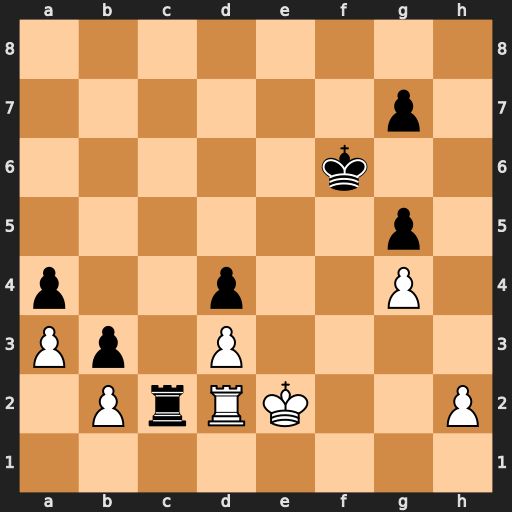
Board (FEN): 8/6p1/5k2/6p1/p2p2P1/Pp1P4/1PrRK2P/8
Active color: w
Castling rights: -
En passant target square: -
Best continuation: Rxc2 bxc2 Kd2 c1=Q+ Kxc1